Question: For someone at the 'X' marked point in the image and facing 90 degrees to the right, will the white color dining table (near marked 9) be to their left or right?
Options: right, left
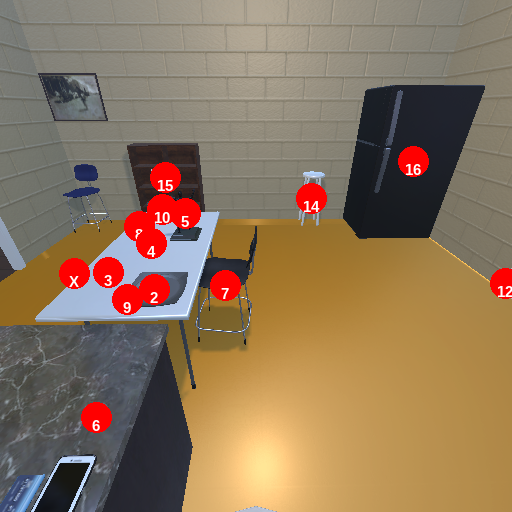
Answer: right